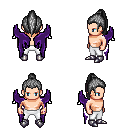
a pixel art fantasy rpg character, male body template, human, light skin, purple wings, white pants, gray long topknot hairstyle, metal boots, four views (front, back, left, right), 2x2 character sprite sheet, small pixel art, hard edges, no anti-aliasing